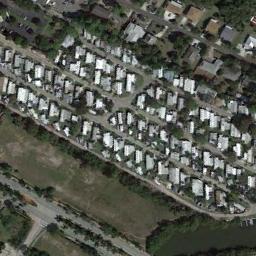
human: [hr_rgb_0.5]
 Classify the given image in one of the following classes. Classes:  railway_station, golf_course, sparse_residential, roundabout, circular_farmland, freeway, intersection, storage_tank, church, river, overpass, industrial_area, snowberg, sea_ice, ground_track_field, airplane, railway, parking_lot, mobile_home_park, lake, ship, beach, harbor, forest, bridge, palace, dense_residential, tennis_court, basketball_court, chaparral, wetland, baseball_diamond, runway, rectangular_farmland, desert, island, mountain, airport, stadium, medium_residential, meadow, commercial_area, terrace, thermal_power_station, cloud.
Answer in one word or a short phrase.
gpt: mobile_home_park